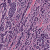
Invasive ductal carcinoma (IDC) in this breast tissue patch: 1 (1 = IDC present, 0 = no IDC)